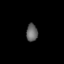
Tissue: lung
Cell type: Epithelial cells
Senescence score: 0.5565
Nuclear area (px): 196
Mean DAPI intensity: 100.827